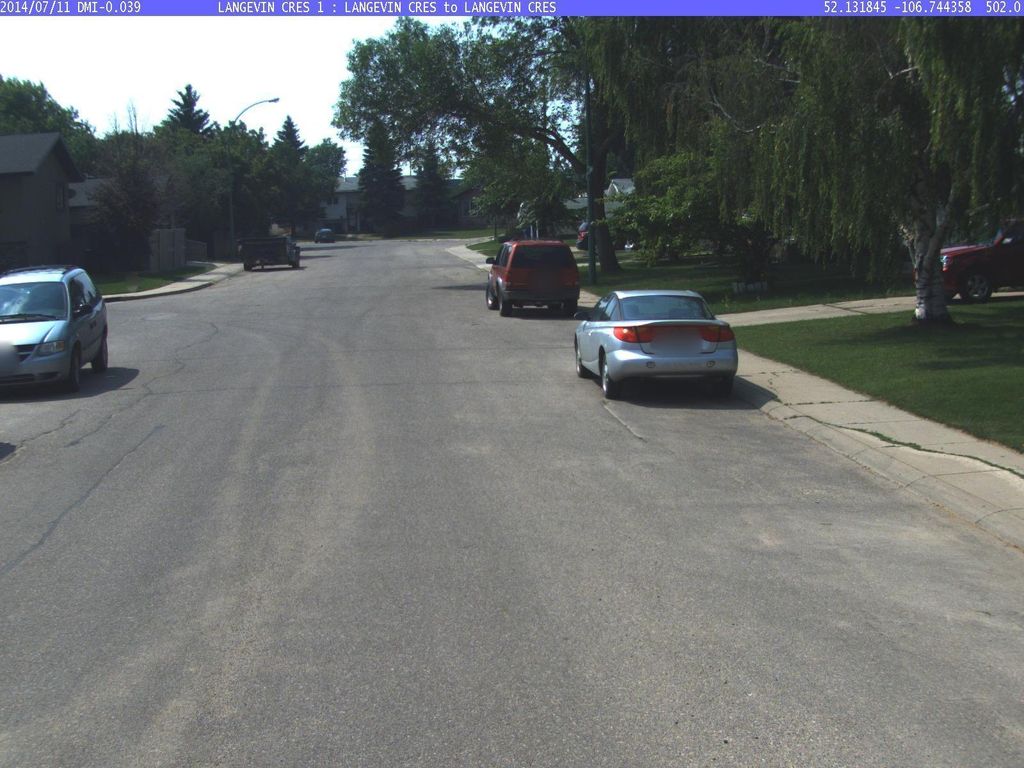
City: saskatoon